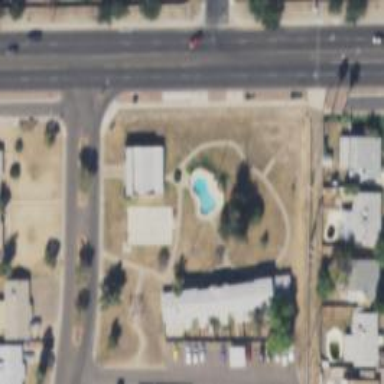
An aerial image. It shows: Swimming pool located in leisure land.